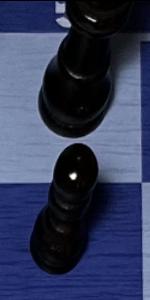
Label: Pawn_Black